Question: I am using <URL> to create a pretty big SVG image file. The problem is the memory usage seems insane, and I'm wondering if this is normal or there are things I'm missing in the optimization department.
Here is a table showing memory delta at each stages, using Firefox 10 about:memory page:

Stages:
- - - - - -
*
As you can see in the delta of Ready <-> Load Images, the memory usage pretty much increased by 300 MB! To load 16 MB of images! The way I load the images is by creating <URL>. The requirement is to have a single resulting SVG with all images embedded so it's typical for each SVGs to be 50MB or more in size.
It's worth a note that SVG-Edit does not use Canvas. It's DOM-based editor.
I'll appreciate any help, especially on how I can really pin-down what exactly is taking memory.
Here's the simplified flow when loading images (input change() event):
- - - -
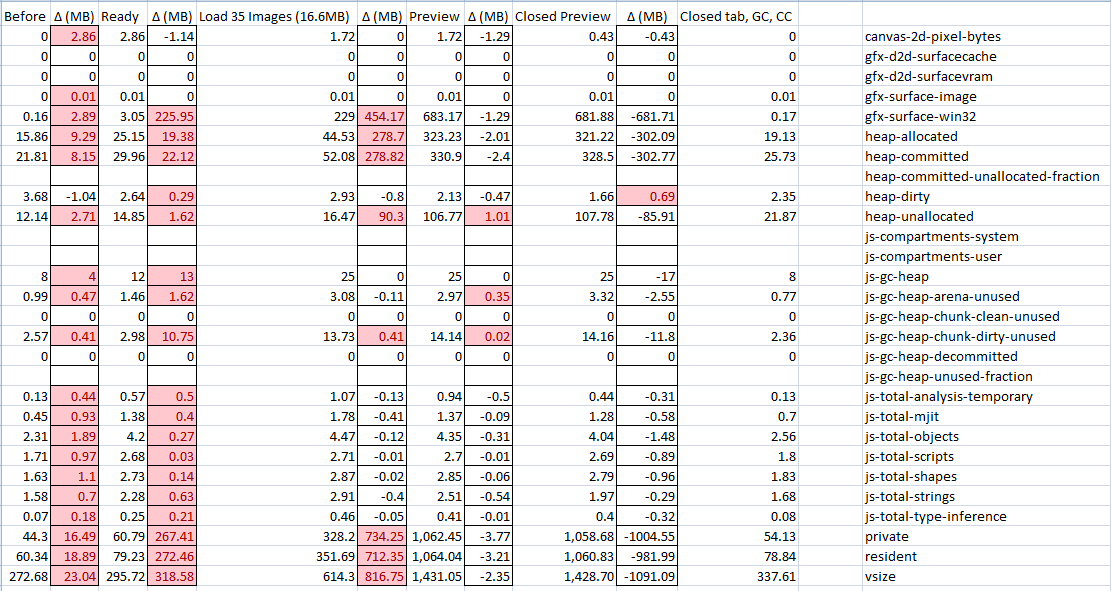
Answer: The 16MB is the size of the SVG. The 300MB jump there is for image surfaces, which are pixel data. This will be 4 bytes per pixel of rendered image.
So you could have a tiny SVG image with just a 1000px by 1000px rectangle in it; this could probably be done in under 500 bytes of SVG. But the rendered version would be 4MB of pixel data....